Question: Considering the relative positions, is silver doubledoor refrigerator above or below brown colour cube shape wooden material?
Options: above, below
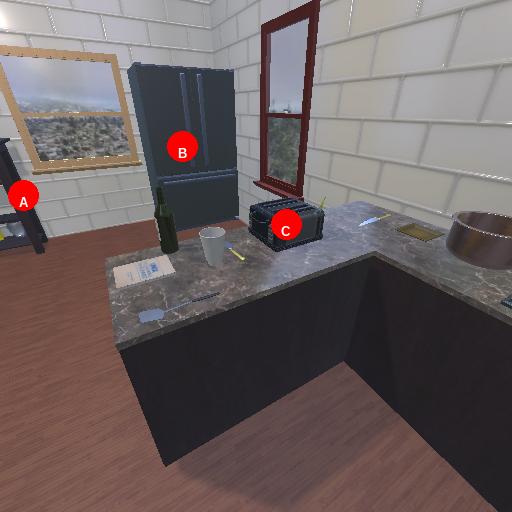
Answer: above